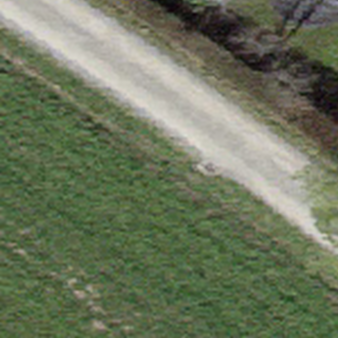
Label: other